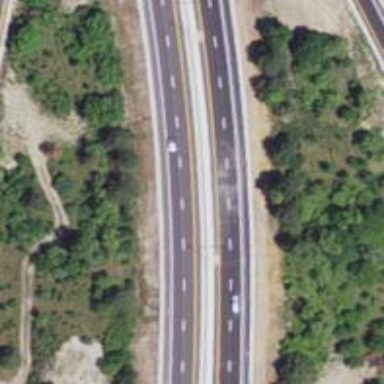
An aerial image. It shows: Asphalt motorway.